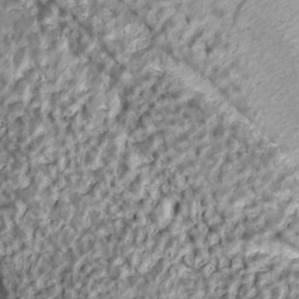
Label: non_frost